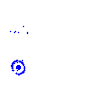
Particle: electron